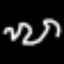
Label: squiggle